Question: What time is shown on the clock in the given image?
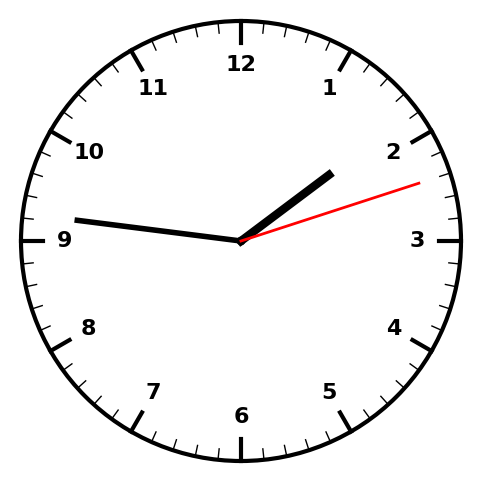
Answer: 01:46:12